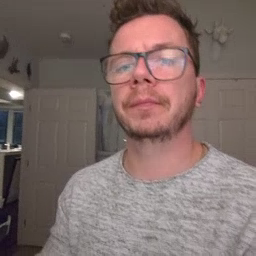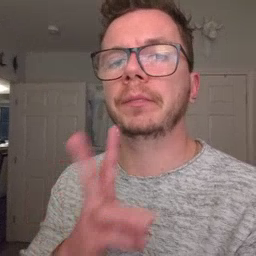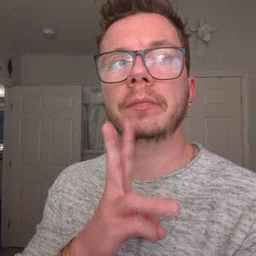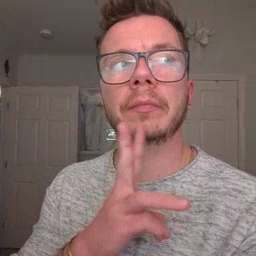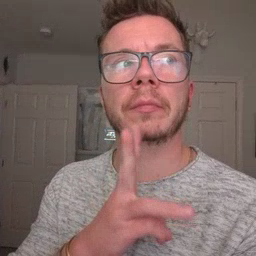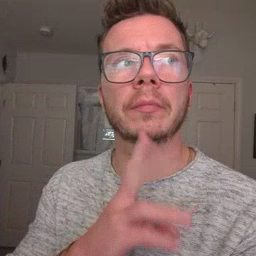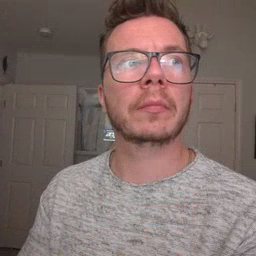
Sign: water